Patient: sex M, age 62
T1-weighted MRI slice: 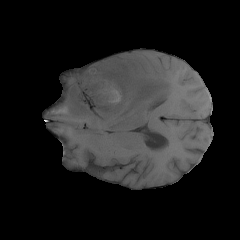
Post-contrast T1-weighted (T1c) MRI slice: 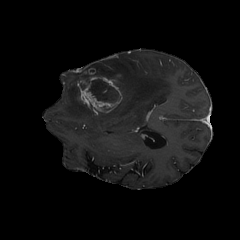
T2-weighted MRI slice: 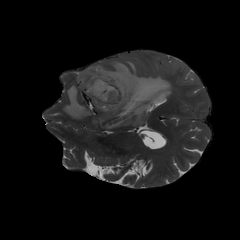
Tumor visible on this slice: yes
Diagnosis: Glioblastoma, IDH-wildtype
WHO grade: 4